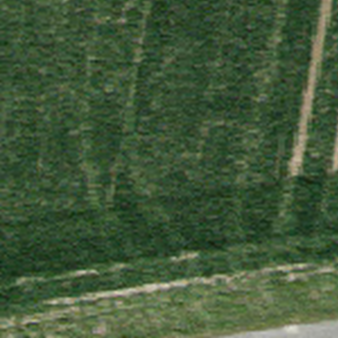
Label: other